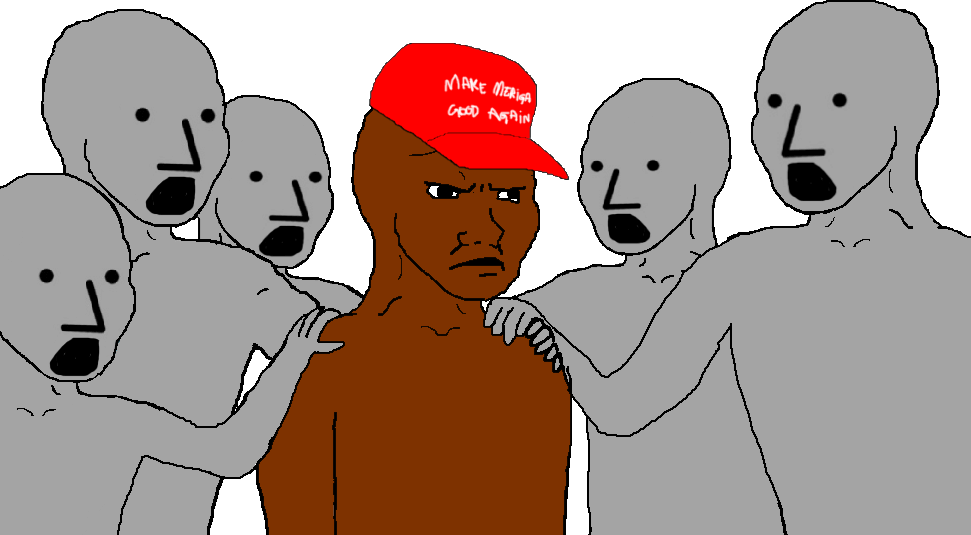
Label: 5_Blackjak